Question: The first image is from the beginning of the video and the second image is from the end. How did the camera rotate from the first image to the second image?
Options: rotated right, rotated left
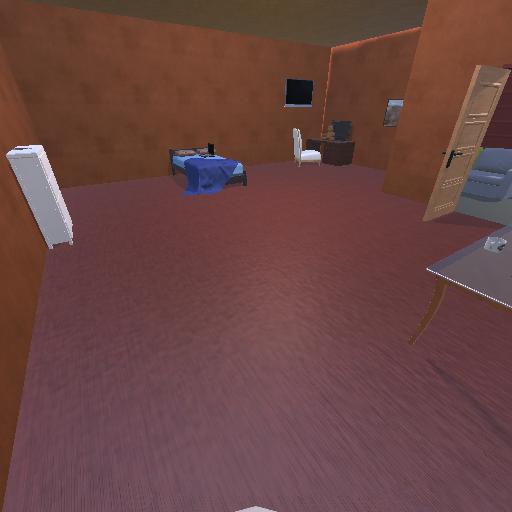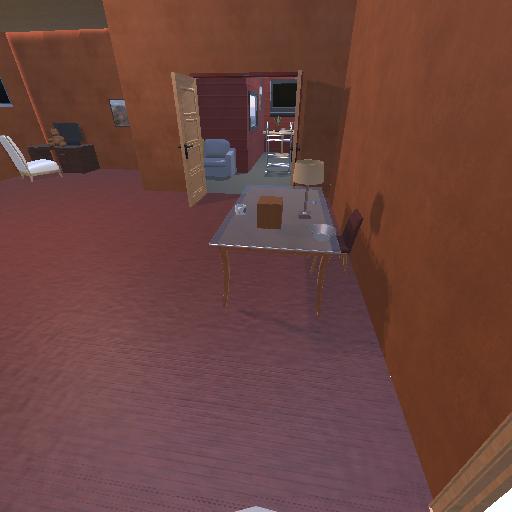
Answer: rotated right